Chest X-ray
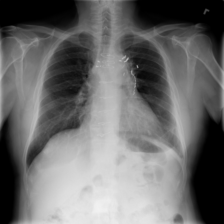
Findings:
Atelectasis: negative
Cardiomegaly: negative
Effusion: negative
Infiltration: negative
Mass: negative
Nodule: negative
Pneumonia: negative
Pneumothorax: negative
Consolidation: negative
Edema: negative
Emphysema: negative
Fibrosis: negative
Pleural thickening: negative
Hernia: negative